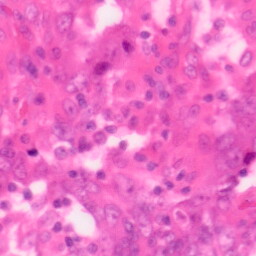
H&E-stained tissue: Colon